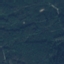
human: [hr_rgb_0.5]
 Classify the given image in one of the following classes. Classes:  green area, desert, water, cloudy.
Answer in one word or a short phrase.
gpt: green area